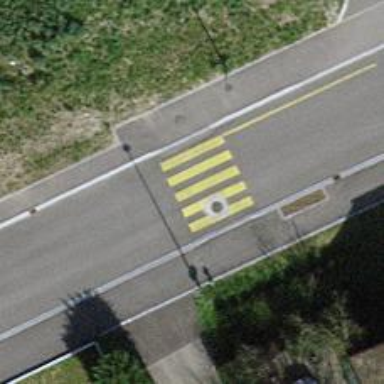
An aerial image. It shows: Zebra crossing on the road.